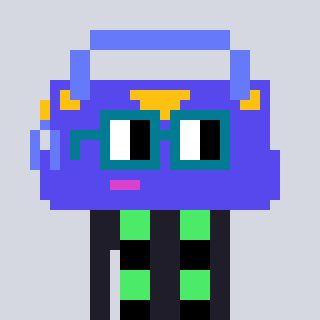
a pixel art character with square dark green glasses, a bag-shaped head and a grayscale-colored body on a cool background